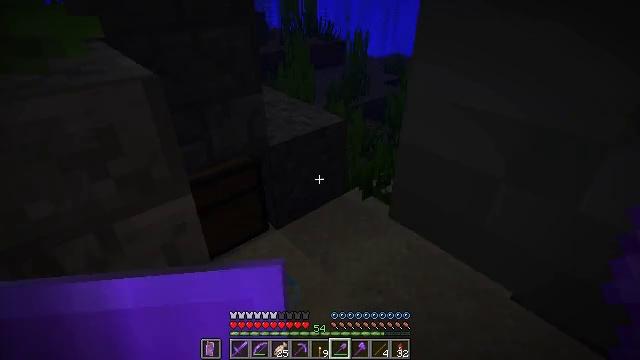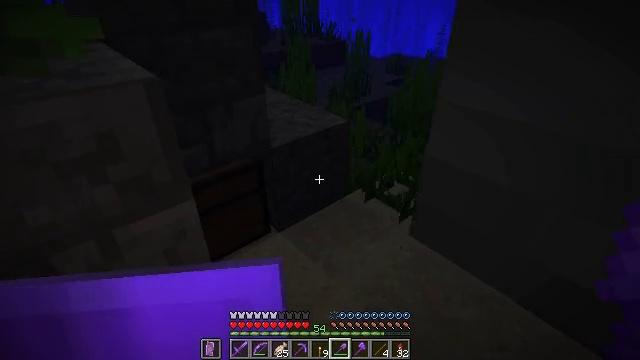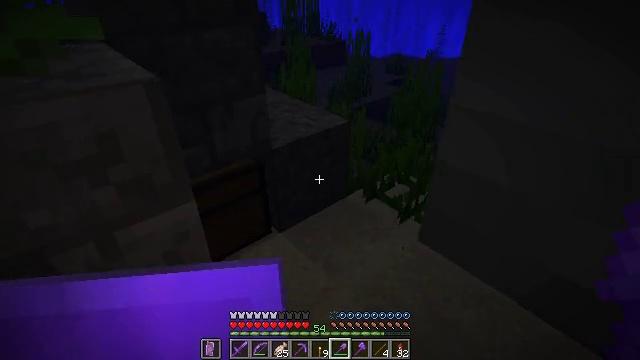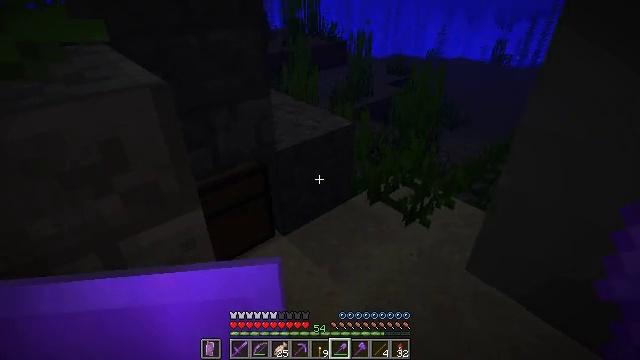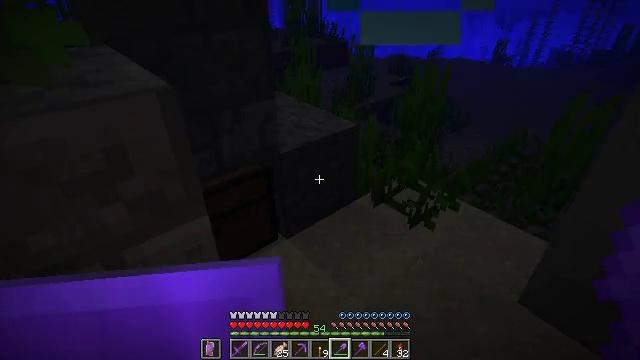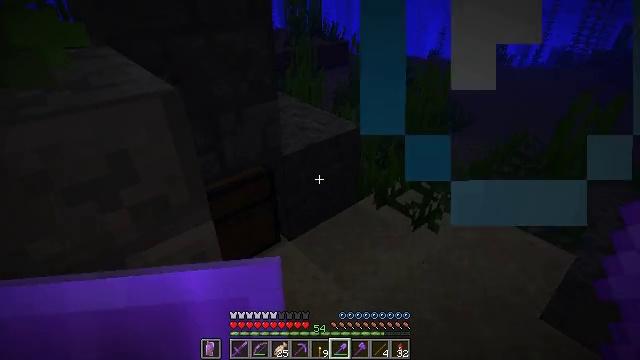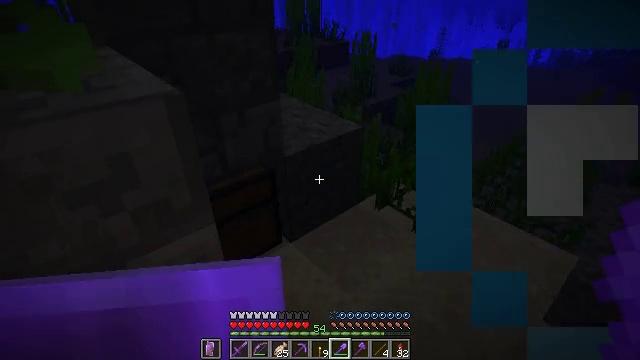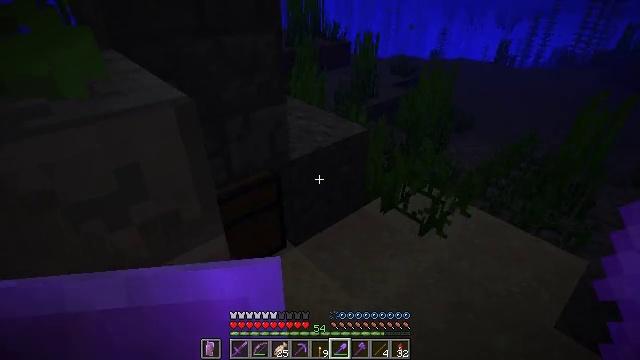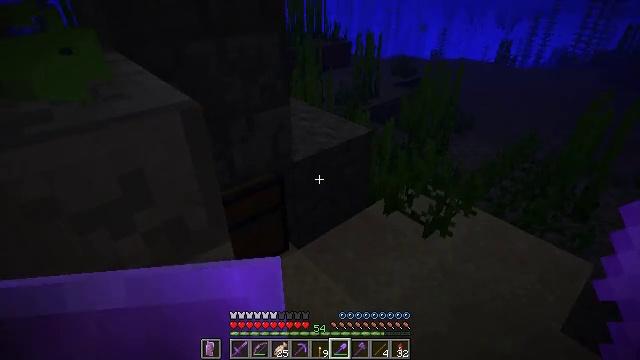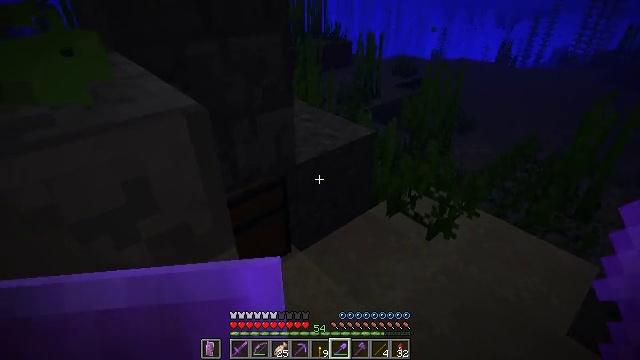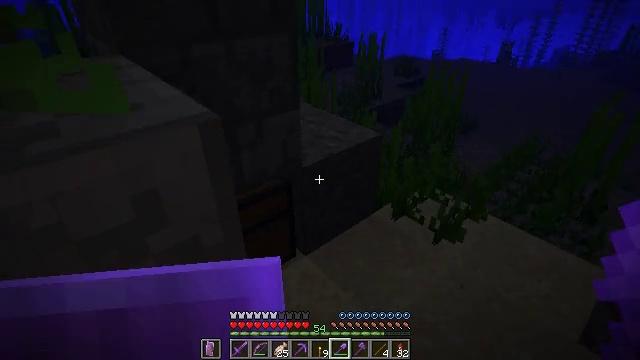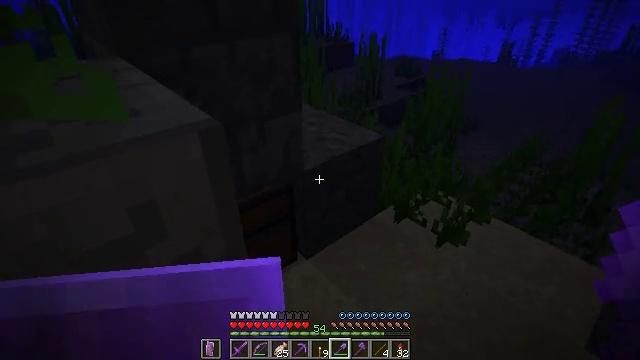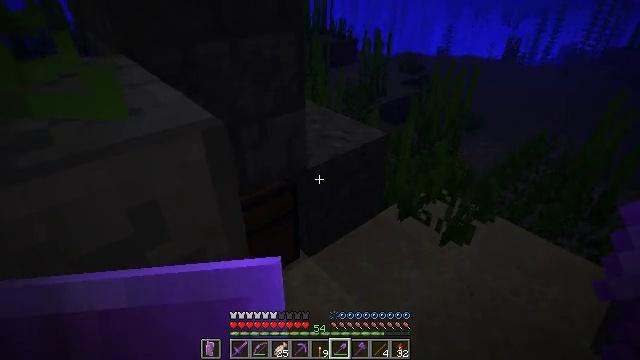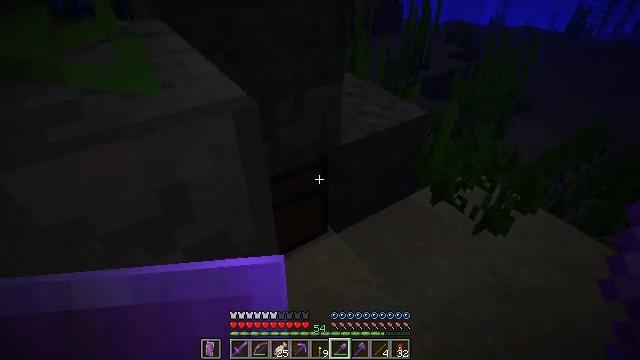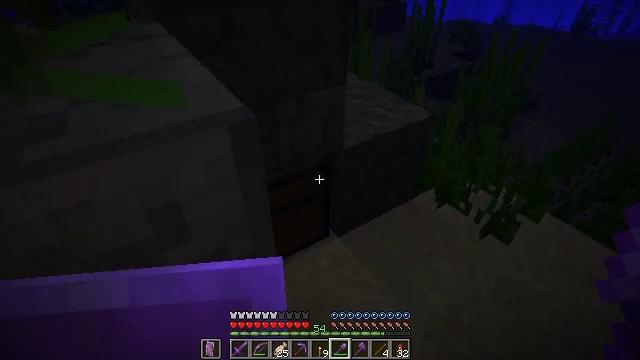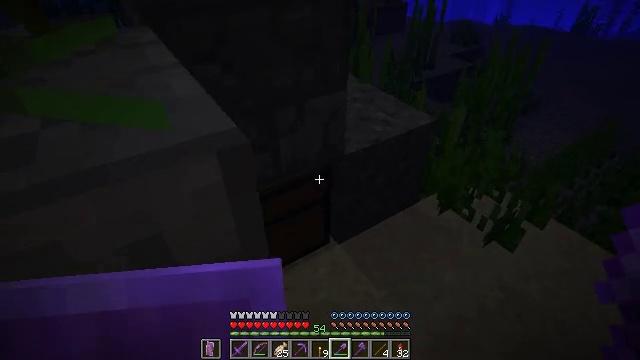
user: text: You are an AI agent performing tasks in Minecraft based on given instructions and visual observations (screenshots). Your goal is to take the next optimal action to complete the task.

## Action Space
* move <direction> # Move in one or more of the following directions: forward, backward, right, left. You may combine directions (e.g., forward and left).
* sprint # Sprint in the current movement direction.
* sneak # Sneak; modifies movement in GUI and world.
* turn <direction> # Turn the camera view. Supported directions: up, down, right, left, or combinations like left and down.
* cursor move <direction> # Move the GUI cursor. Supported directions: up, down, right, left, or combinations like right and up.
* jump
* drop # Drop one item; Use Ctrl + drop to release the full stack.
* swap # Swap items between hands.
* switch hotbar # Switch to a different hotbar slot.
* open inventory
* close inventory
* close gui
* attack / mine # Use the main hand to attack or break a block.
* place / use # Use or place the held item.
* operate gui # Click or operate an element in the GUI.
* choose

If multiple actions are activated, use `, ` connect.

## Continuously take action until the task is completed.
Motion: motion action
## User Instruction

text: Collect cracked stone bricks from ruins.
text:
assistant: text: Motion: move forward, sneak
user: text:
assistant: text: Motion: move forward, sneak
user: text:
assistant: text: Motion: move forward, sneak
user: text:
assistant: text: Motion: move forward, sneak
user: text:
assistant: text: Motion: move forward, sneak
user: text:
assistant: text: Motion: move forward, sneak
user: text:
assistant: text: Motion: move forward, sneak
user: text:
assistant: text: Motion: move forward, sneak
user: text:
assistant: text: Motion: move forward, sneak
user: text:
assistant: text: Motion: move forward, sneak
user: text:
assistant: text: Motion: move forward, sneak
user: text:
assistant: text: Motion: move forward, sneak
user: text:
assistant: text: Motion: move forward, sneak, turn left and down
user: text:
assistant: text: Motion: move forward, sneak
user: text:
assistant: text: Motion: move forward, sneak
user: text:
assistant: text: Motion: move forward and move right, sneak
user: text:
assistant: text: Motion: move forward and move right, sneak, turn left
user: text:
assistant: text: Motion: move forward and move right, sneak
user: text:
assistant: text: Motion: move forward, sneak
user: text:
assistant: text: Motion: sneak
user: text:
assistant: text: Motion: sneak
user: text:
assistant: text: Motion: sneak
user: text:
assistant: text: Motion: sneak
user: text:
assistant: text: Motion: sneak
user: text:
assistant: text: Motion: sneak
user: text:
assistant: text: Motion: sneak, turn left
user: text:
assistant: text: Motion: sneak, turn left
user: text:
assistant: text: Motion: sneak
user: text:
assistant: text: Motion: sneak
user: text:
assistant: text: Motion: sneak